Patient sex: M
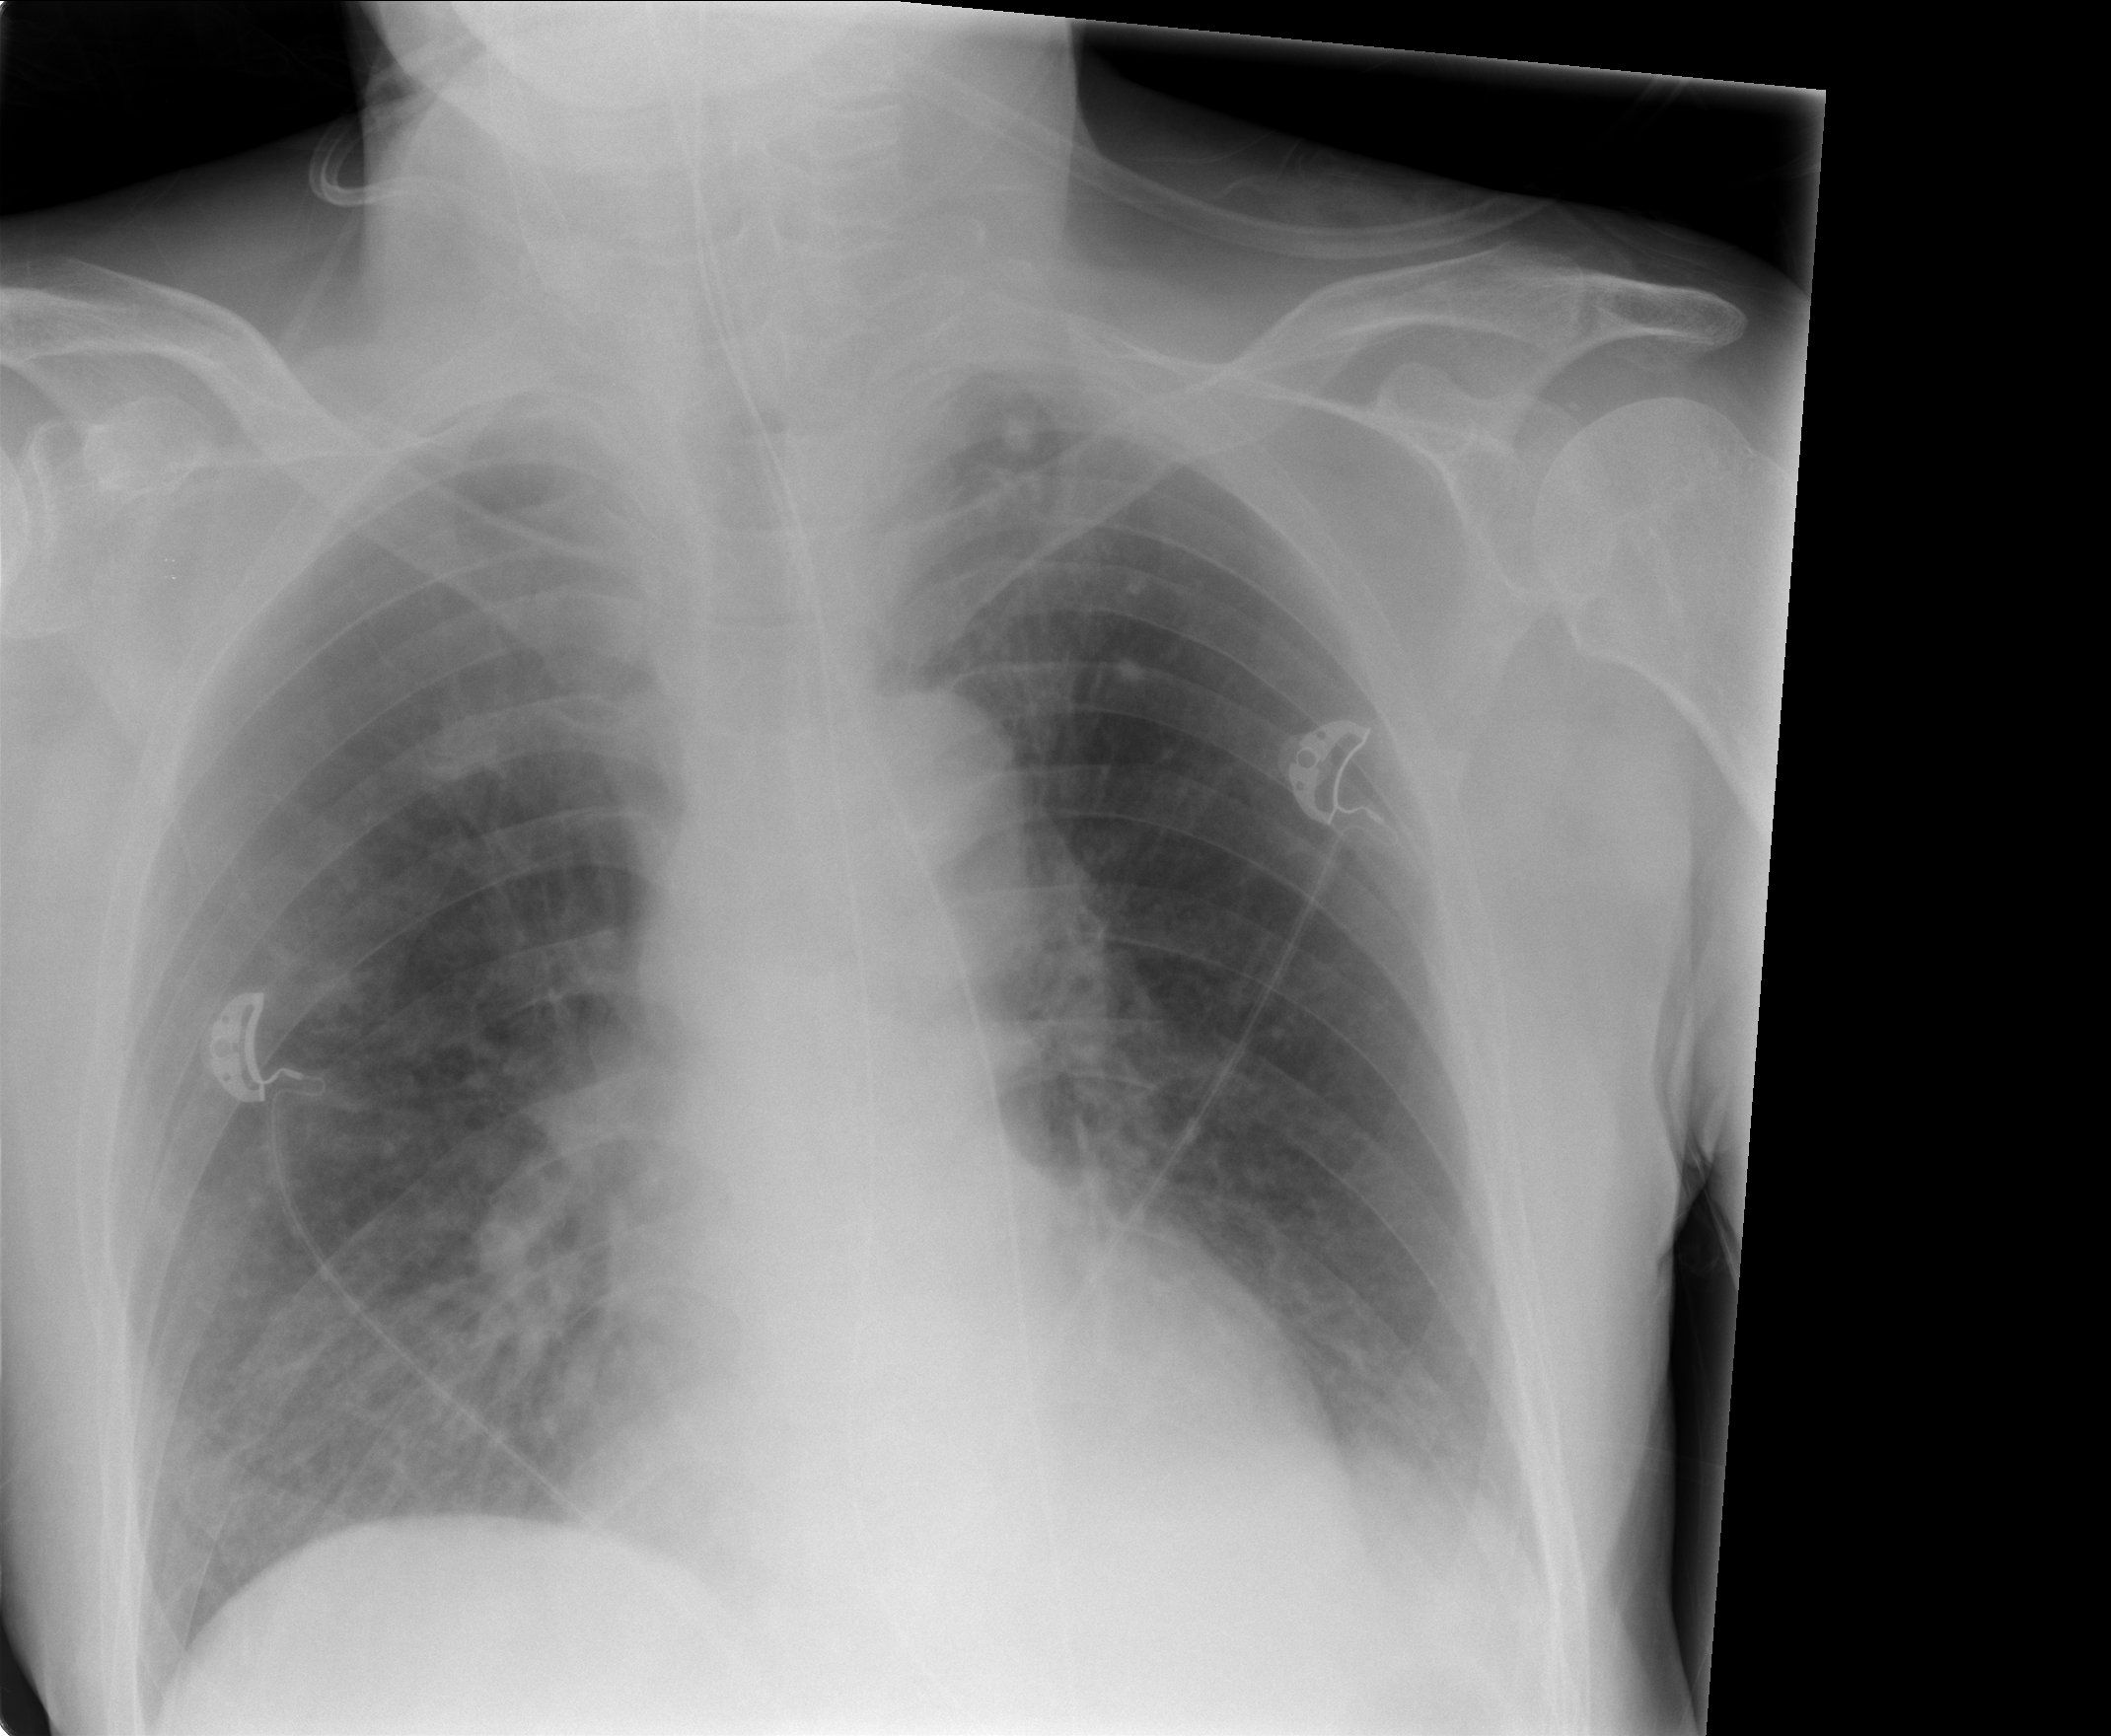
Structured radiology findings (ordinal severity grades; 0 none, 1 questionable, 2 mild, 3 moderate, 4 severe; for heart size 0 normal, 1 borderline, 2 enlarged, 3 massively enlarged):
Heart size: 0
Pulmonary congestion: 2
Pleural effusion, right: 0
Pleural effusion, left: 0
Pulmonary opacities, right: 0
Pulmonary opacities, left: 0
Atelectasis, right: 0
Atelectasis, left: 2